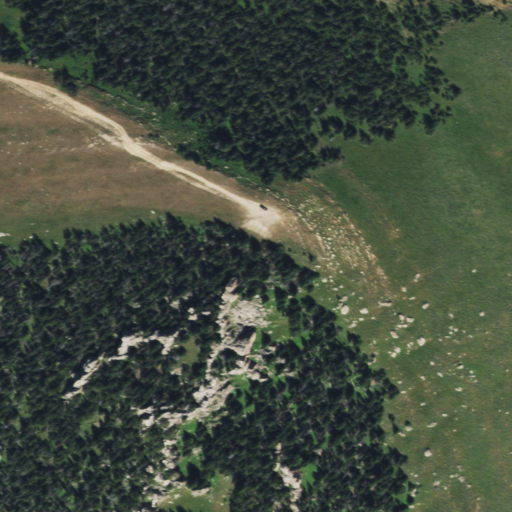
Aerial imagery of mountain in Wyoming named Freeze Out Point containing evergreen forest, grassland, and shrub